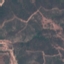
Land use / land cover class: HerbaceousVegetation